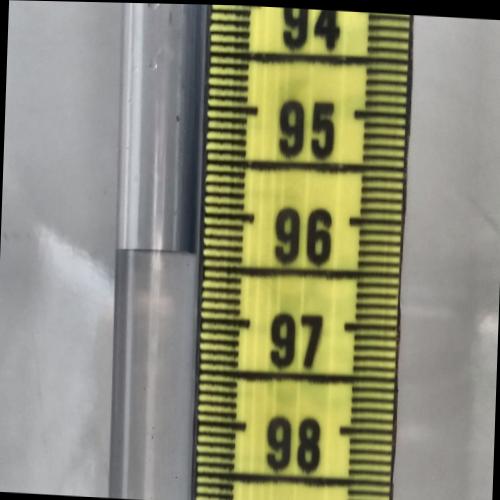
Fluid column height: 96.4 cm